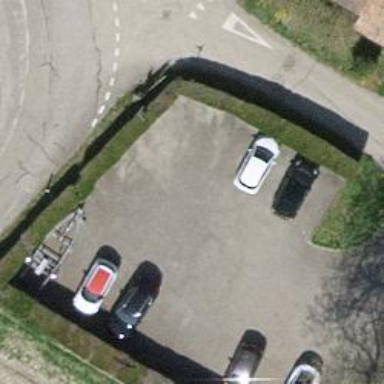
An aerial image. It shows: Parking area.